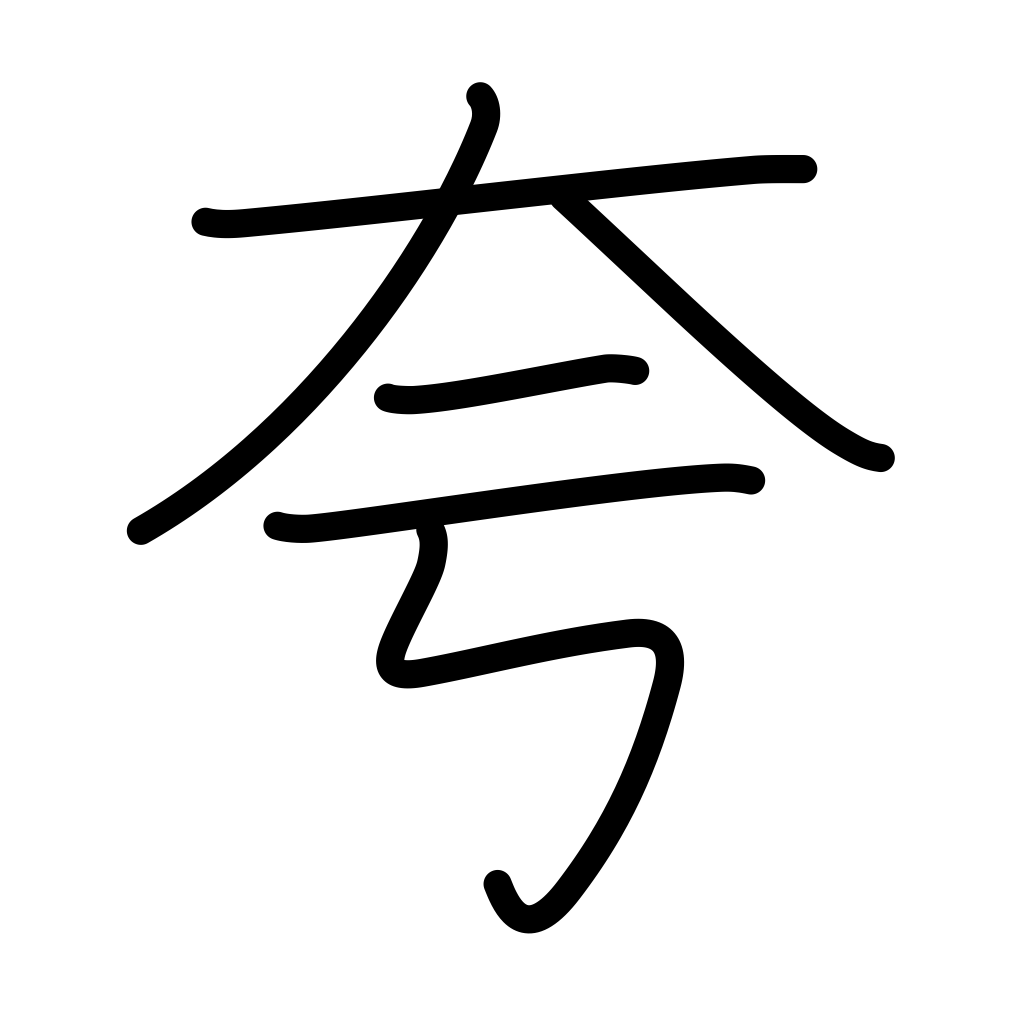
Meaning: boast